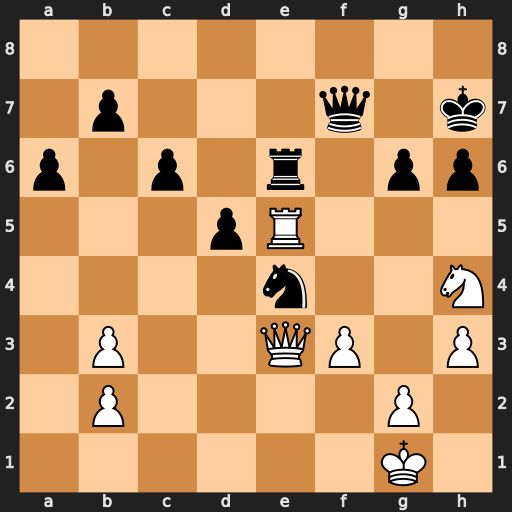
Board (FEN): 8/1p3q1k/p1p1r1pp/3pR3/4n2N/1P2QP1P/1P4P1/6K1
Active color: w
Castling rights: -
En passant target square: -
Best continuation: Rxe6 Qxe6 fxe4